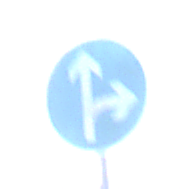
Verkehrszeichen: VorgeschriebeneFahrtrichtungGeradeausOderRechts
Umgebung: Outdoor, RoadRail
Tageszeit: SunriseSunset
Wetter: PartlyCloudy
Licht: Natural
Jahreszeit: NotSpecified
Kontrast: LowContrast